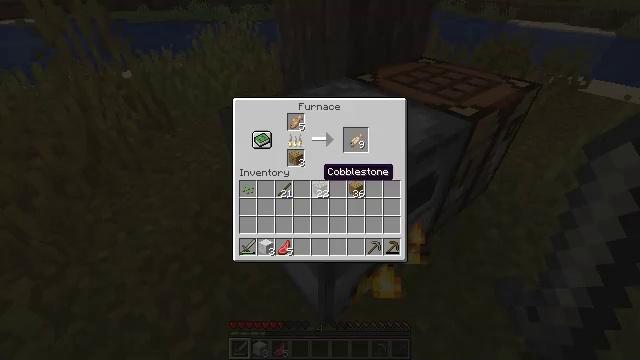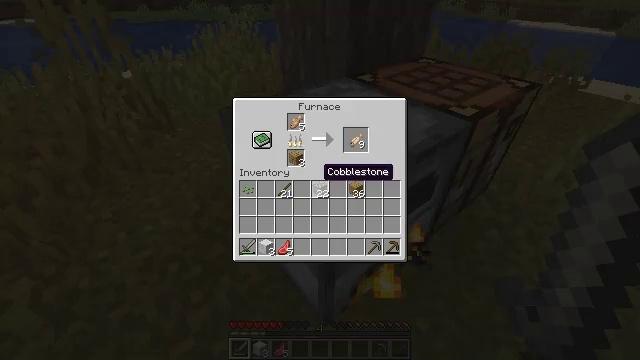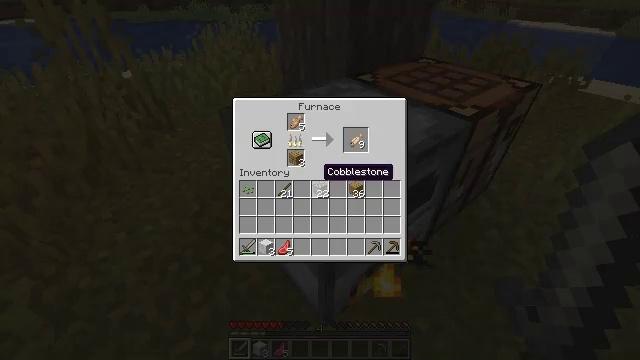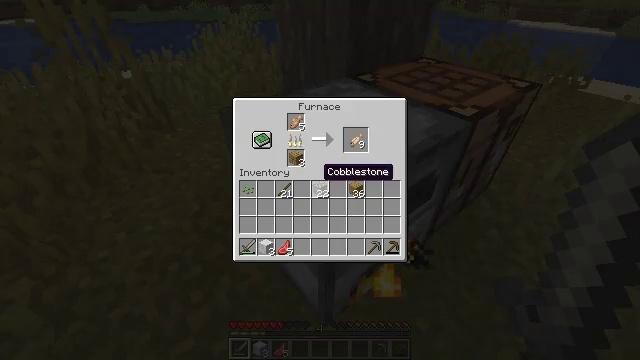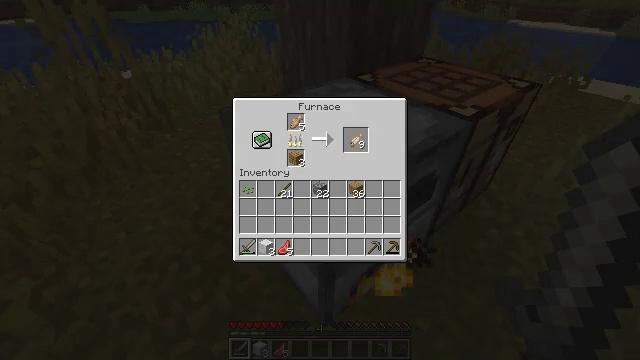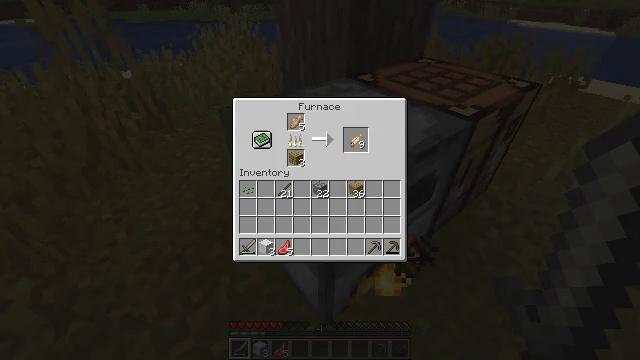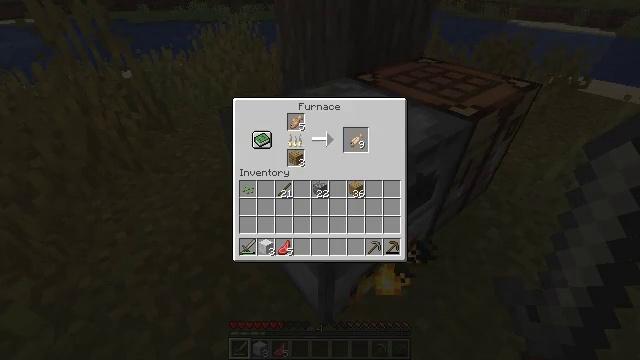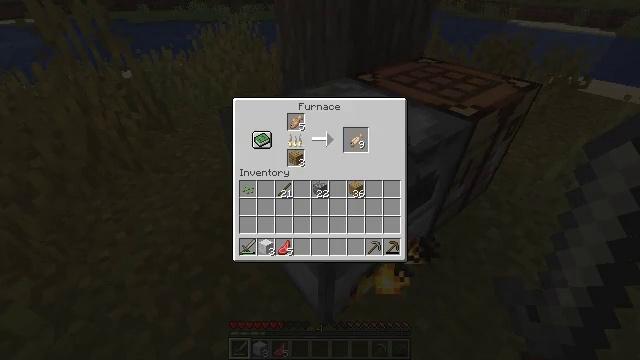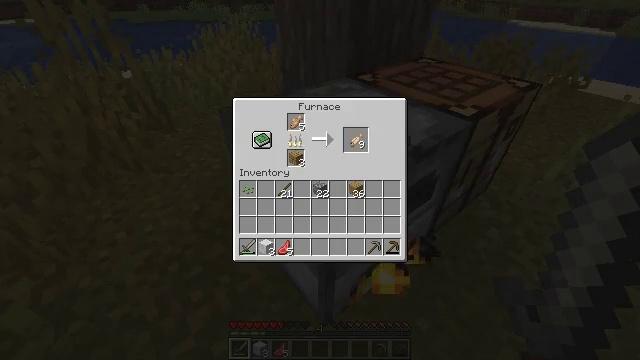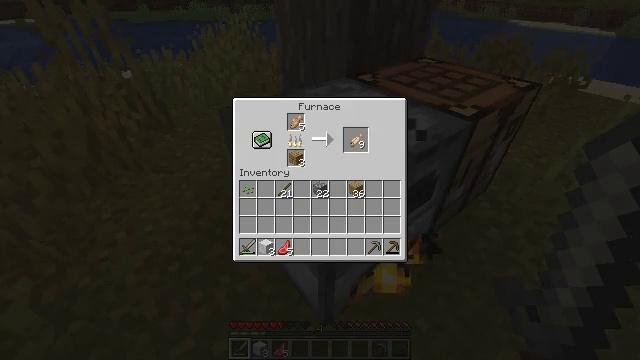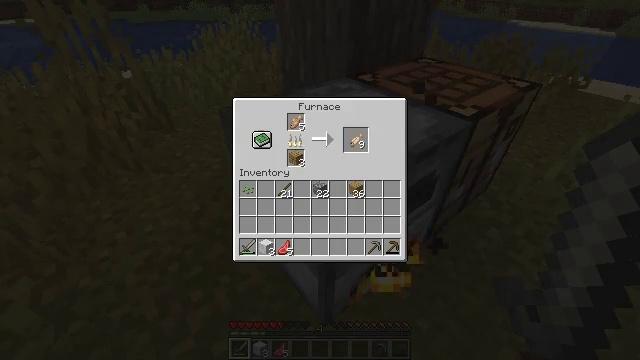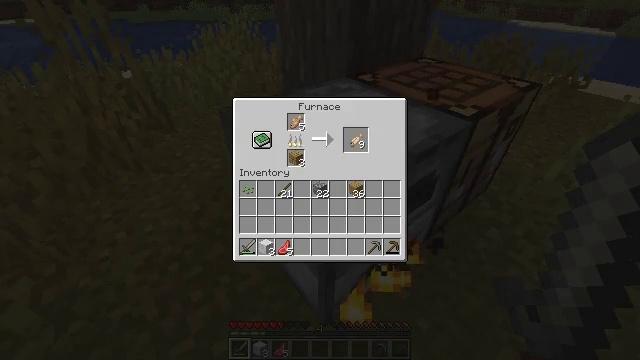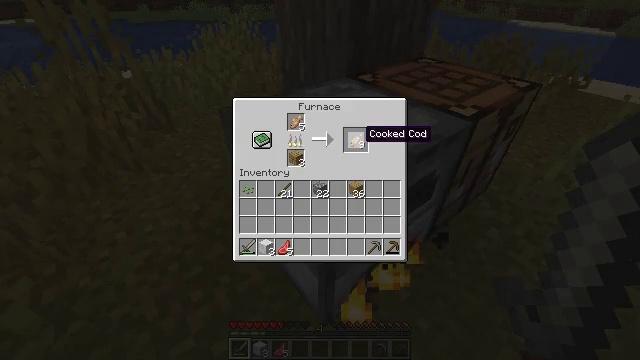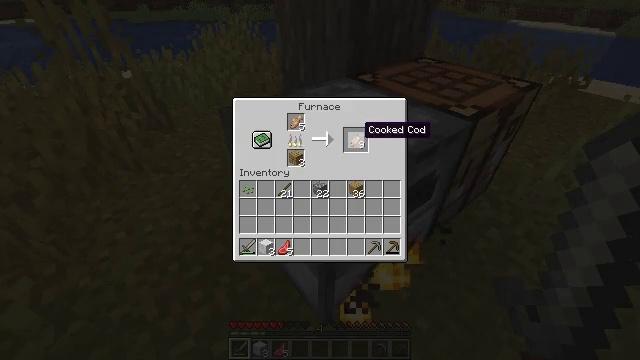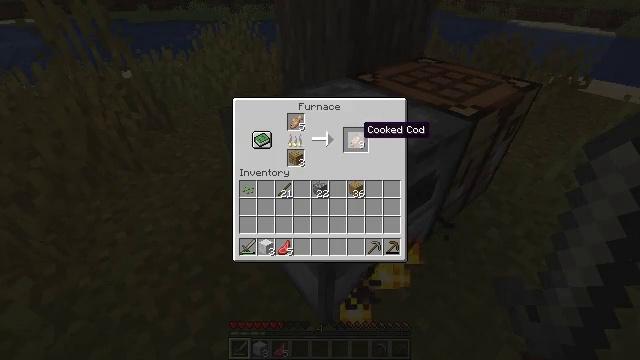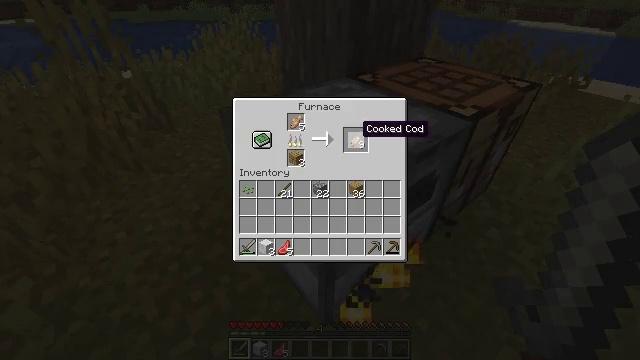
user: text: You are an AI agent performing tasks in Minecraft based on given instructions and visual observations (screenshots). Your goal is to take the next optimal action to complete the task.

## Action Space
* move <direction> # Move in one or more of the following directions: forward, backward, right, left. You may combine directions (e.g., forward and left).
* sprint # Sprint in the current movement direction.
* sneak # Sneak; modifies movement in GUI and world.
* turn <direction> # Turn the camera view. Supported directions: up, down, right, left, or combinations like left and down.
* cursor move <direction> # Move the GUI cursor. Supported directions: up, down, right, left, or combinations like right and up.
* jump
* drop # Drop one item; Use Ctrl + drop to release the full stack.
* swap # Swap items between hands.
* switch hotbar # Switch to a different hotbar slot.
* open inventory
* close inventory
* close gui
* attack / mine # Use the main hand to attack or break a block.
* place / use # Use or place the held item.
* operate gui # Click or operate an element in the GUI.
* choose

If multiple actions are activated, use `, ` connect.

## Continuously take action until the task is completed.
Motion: motion action
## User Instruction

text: Prepare cooked cod using the furnace.
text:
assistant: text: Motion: no_op
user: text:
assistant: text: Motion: no_op
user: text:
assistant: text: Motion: no_op
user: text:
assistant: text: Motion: no_op
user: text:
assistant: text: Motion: cursor move right
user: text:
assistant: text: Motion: cursor move right
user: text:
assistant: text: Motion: cursor move right
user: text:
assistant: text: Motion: no_op
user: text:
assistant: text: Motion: no_op
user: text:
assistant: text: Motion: no_op
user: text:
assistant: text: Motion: sneak, cursor move up
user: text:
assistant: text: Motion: sneak, cursor move up
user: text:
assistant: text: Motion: sneak
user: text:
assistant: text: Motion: sneak
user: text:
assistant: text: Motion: sneak
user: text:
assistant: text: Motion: sneak, operate gui
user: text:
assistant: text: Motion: sneak, operate gui
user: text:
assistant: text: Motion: sneak, operate gui
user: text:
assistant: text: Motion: sneak
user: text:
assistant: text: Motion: sneak
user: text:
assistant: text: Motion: sneak